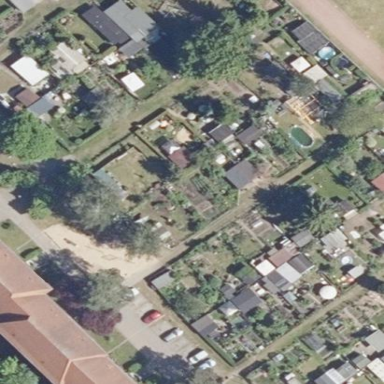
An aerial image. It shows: Allotments area.